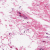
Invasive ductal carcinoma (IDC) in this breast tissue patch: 0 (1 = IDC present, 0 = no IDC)